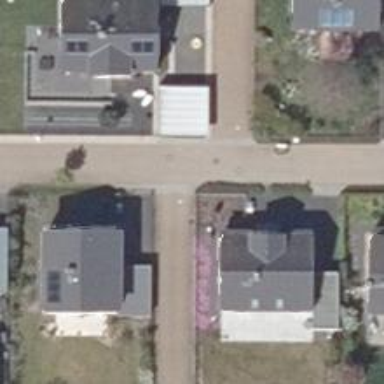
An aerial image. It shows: Smooth asphalt road in residential area.